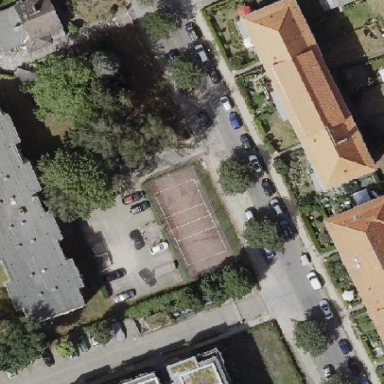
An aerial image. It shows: Paved basketball court in leisure land pitch.